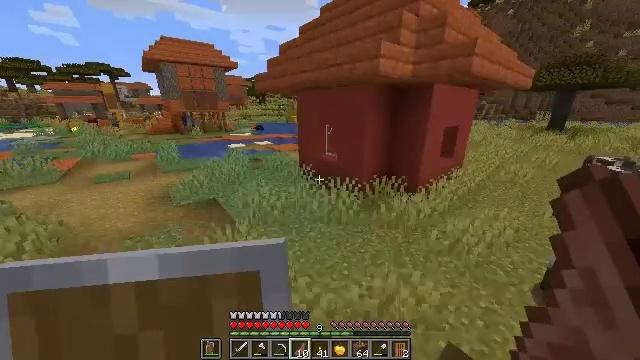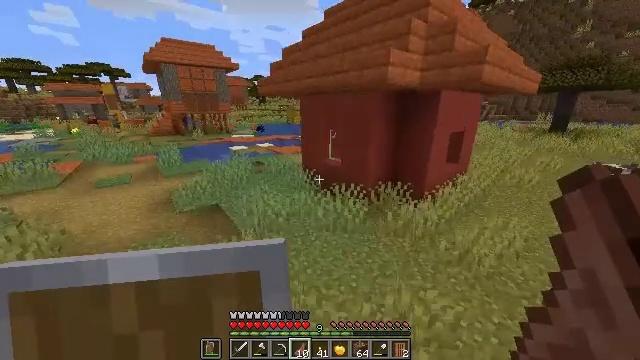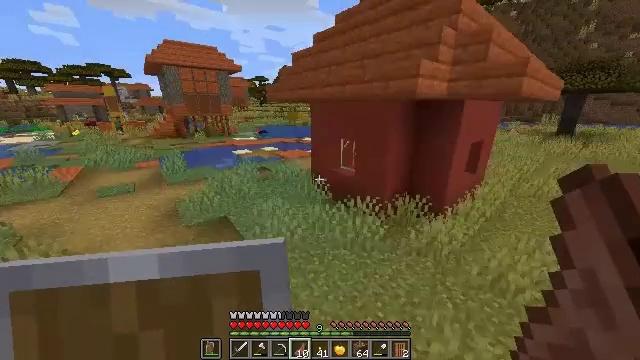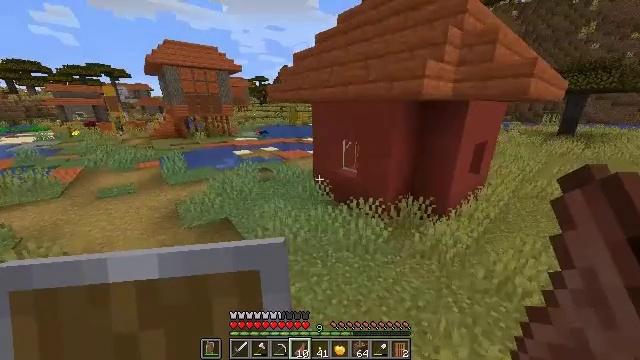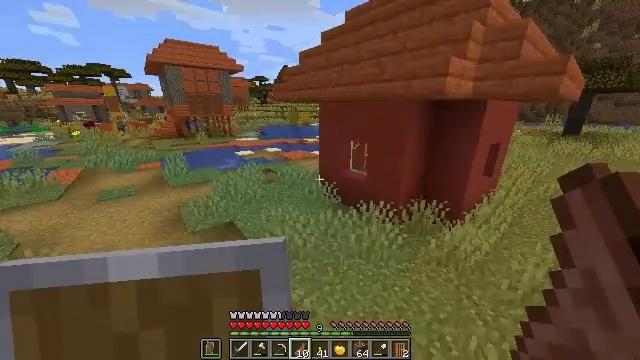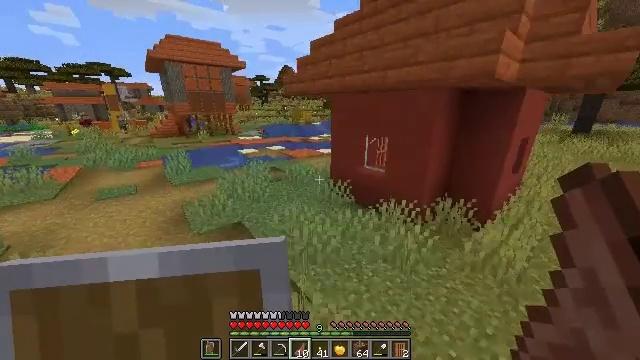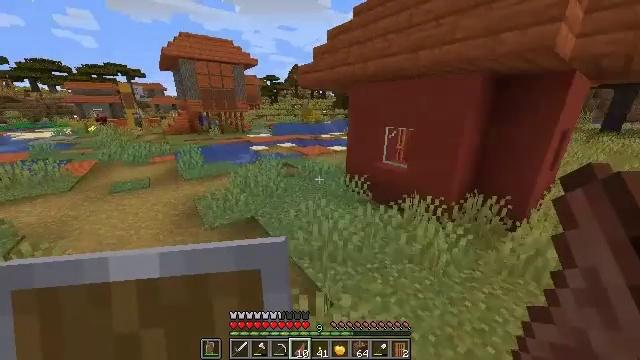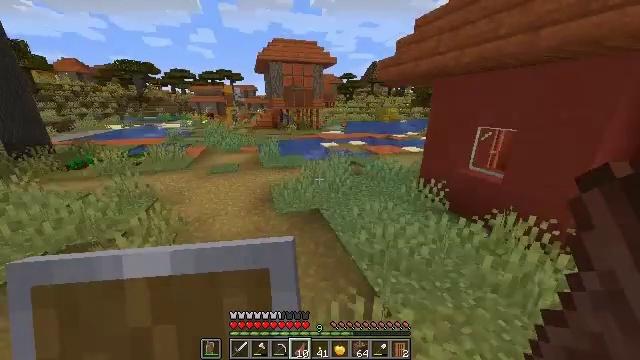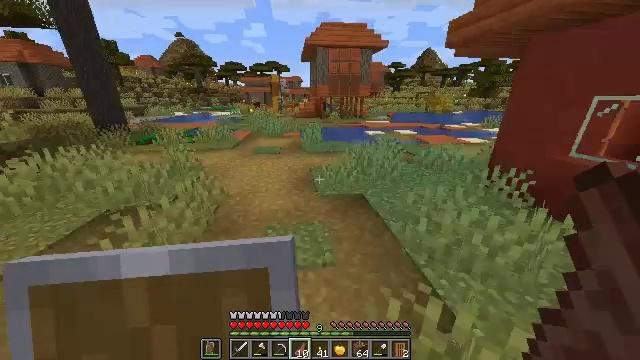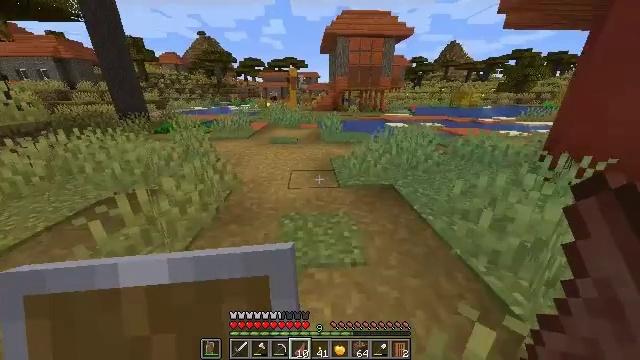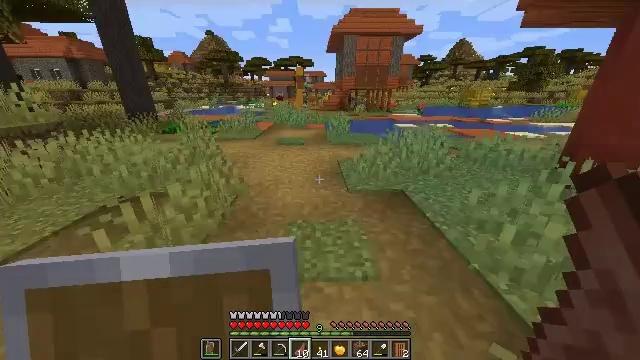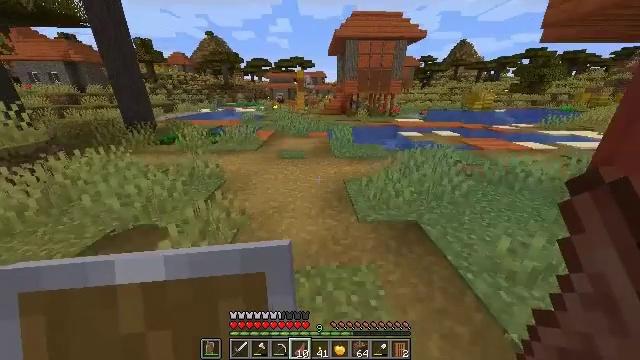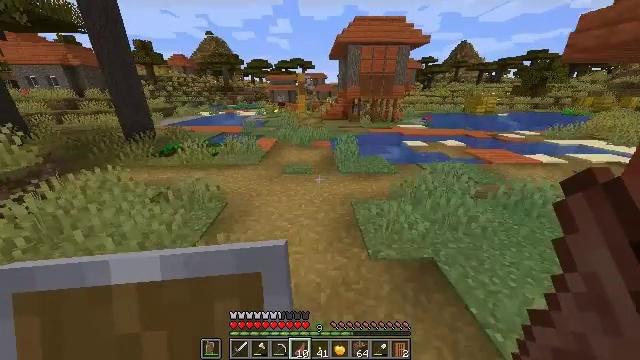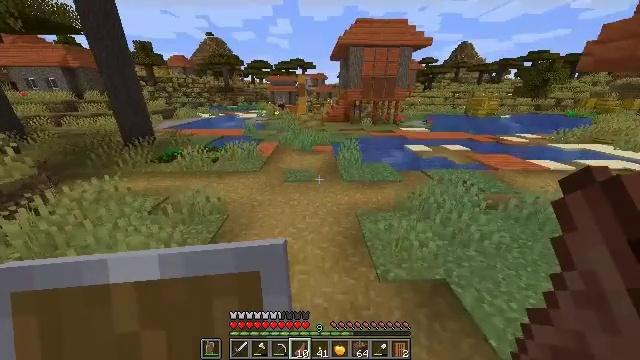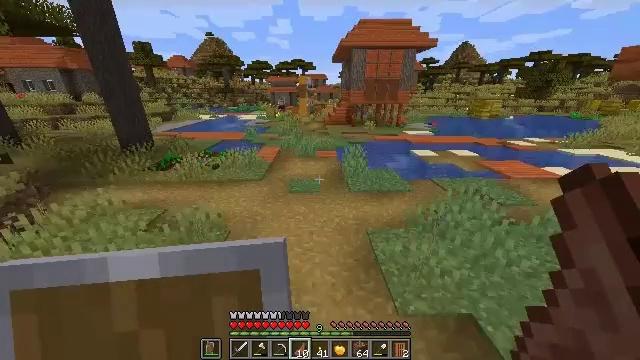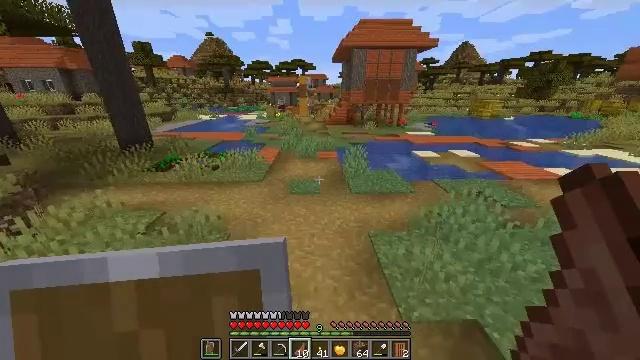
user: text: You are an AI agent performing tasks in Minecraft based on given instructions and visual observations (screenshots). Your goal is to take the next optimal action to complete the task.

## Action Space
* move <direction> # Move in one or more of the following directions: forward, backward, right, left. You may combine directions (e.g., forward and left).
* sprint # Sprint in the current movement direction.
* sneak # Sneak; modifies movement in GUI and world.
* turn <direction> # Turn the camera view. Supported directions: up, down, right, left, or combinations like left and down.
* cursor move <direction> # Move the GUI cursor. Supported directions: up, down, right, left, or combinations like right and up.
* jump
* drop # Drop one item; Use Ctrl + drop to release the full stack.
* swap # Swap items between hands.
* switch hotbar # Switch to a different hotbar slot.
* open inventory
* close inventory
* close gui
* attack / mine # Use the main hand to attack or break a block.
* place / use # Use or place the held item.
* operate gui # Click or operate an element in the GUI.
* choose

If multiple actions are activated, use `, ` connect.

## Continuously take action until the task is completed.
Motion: motion action
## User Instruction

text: Get smooth stone for building.
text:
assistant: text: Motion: move forward and move left, jump
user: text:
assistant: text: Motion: move forward and move left, jump
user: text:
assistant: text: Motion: move forward and move left, jump
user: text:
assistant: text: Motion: move forward and move left, jump
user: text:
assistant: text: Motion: move forward and move left, jump
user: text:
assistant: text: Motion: move forward and move left, turn left, jump
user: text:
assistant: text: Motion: move forward and move left, turn left
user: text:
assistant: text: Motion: move forward and move left, turn left and down
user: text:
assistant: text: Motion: move forward and move left, turn left
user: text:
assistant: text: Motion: move forward and move left, turn left, jump
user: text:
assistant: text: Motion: move forward and move left, jump
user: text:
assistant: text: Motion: move forward and move left, jump
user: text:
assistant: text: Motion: move forward and move left, jump
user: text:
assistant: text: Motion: move forward, jump
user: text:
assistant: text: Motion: move forward, jump
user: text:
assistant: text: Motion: move forward, jump
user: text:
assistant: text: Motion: move forward, jump
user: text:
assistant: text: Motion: move forward, jump
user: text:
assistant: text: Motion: move forward, jump
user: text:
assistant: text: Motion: move forward, turn right, jump
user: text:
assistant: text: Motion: move forward, turn right and up, jump
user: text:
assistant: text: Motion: move forward, turn right and up, jump
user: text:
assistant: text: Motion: move forward, turn right, jump
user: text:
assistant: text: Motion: move forward and move left, jump
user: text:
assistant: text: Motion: move forward and move left, jump
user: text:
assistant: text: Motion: move forward and move left, jump
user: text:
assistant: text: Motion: move forward and move left, jump
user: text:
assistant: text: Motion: move forward and move left, jump
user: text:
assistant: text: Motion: move forward and move left, jump
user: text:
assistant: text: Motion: move forward and move left, turn left, jump